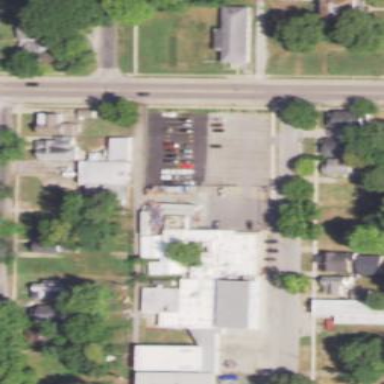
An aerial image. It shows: Commercial building.